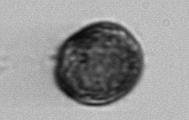
Label: Prorocentrum